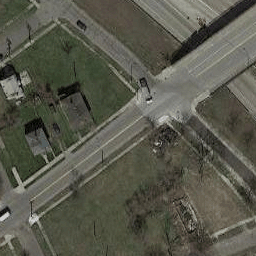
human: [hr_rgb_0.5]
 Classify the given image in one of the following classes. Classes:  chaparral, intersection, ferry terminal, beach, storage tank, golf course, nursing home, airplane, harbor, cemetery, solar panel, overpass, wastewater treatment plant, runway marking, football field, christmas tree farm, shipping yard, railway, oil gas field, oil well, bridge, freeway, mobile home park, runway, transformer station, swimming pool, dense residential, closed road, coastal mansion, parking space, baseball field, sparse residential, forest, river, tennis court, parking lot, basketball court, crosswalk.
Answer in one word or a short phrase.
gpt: intersection